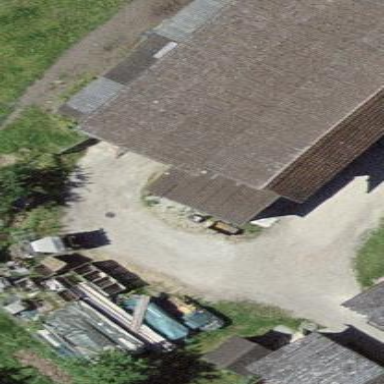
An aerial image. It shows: Barn.